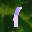
Label: 1